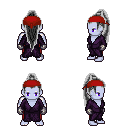
a pixel art fantasy rpg character, male body template, dark elf, purple skin, purple robe, red pants, gray extra-long topknot hairstyle, red bandana, metal gloves, four views (front, back, left, right), 2x2 character sprite sheet, small pixel art, hard edges, no anti-aliasing